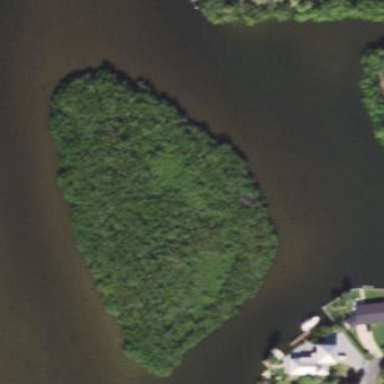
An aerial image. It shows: Islet.